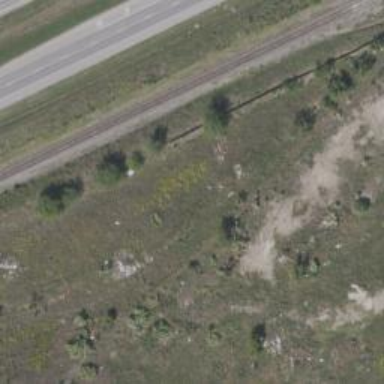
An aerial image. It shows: Disused railway.